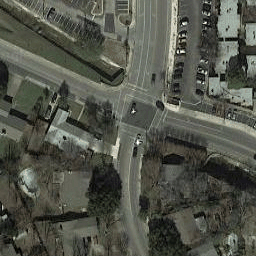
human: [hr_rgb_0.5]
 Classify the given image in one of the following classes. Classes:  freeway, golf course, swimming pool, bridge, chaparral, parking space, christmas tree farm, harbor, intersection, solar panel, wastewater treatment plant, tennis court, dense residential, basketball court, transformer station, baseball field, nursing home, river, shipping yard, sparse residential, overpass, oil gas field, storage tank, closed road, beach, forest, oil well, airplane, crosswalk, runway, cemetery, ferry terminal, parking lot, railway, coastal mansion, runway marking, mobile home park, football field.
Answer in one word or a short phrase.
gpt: intersection